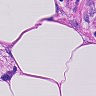
Metastatic tissue present: no